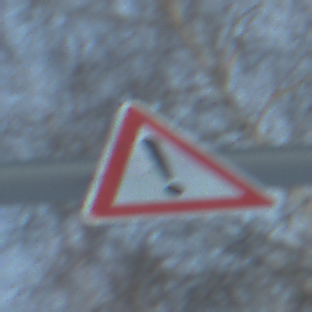
Verkehrszeichen: Gefahrenstelle
Umgebung: Outdoor, Nature
Tageszeit: SunriseSunset
Wetter: Clear
Licht: Natural
Jahreszeit: Winter
Kontrast: LowContrast